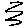
Label: zigzag